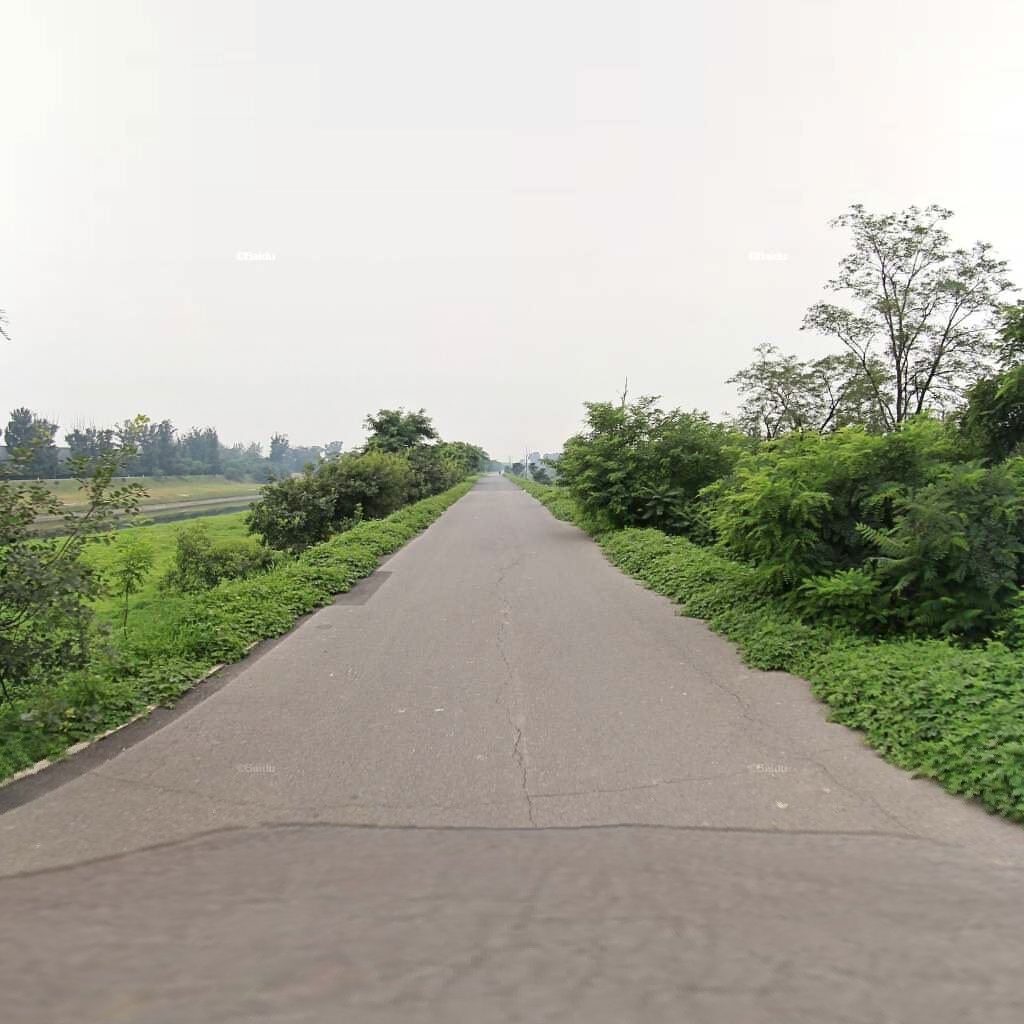
Region: Chaoyang
Road damage annotations: transverse crack, longitudinal crack, longitudinal crack